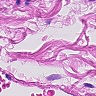
Metastatic tissue present: no